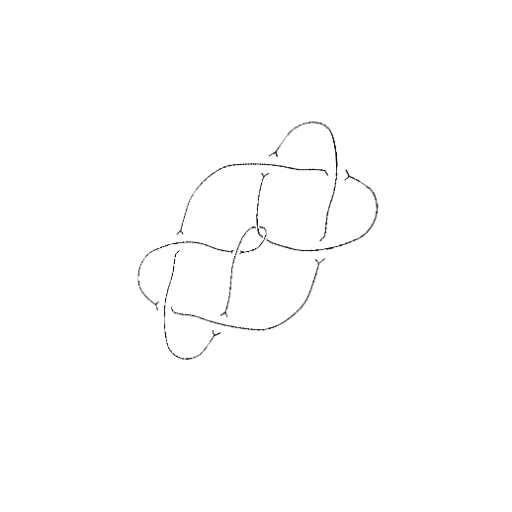
Crossing number: 9